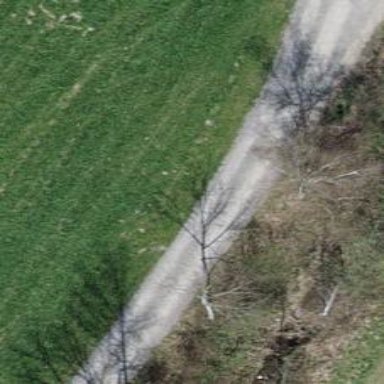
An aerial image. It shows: Gravel track.